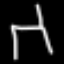
Label: chair